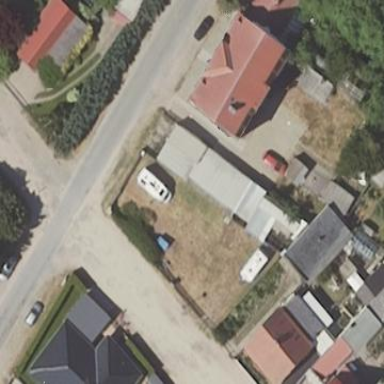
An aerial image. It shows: Garage building.